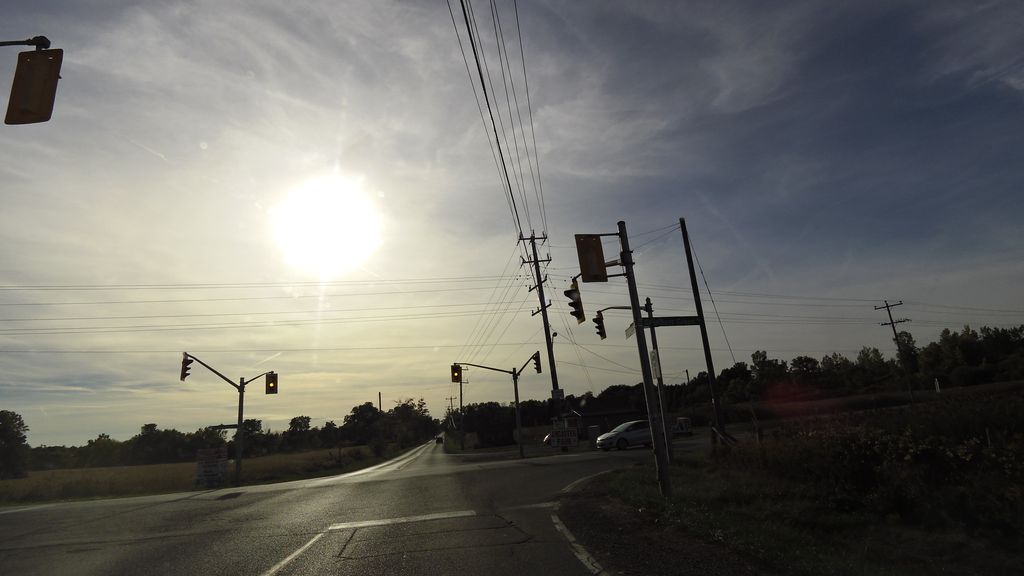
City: hamilton